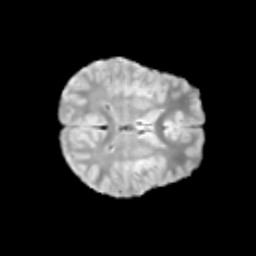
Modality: T2w
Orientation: axial
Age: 10
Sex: male
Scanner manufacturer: siemens
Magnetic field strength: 3 T
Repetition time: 3.8 s
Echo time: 0.07 s